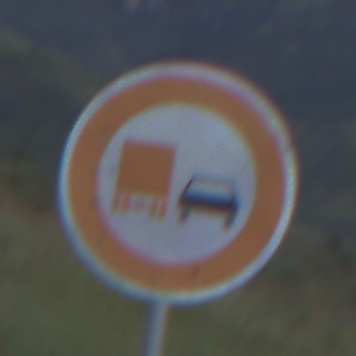
Verkehrszeichen: UeberholverbotKraftfahrzeuge
Umgebung: Outdoor, Nature
Tageszeit: SunriseSunset
Wetter: PartlyCloudy
Licht: Natural
Jahreszeit: NotSpecified
Kontrast: LowContrast